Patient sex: F
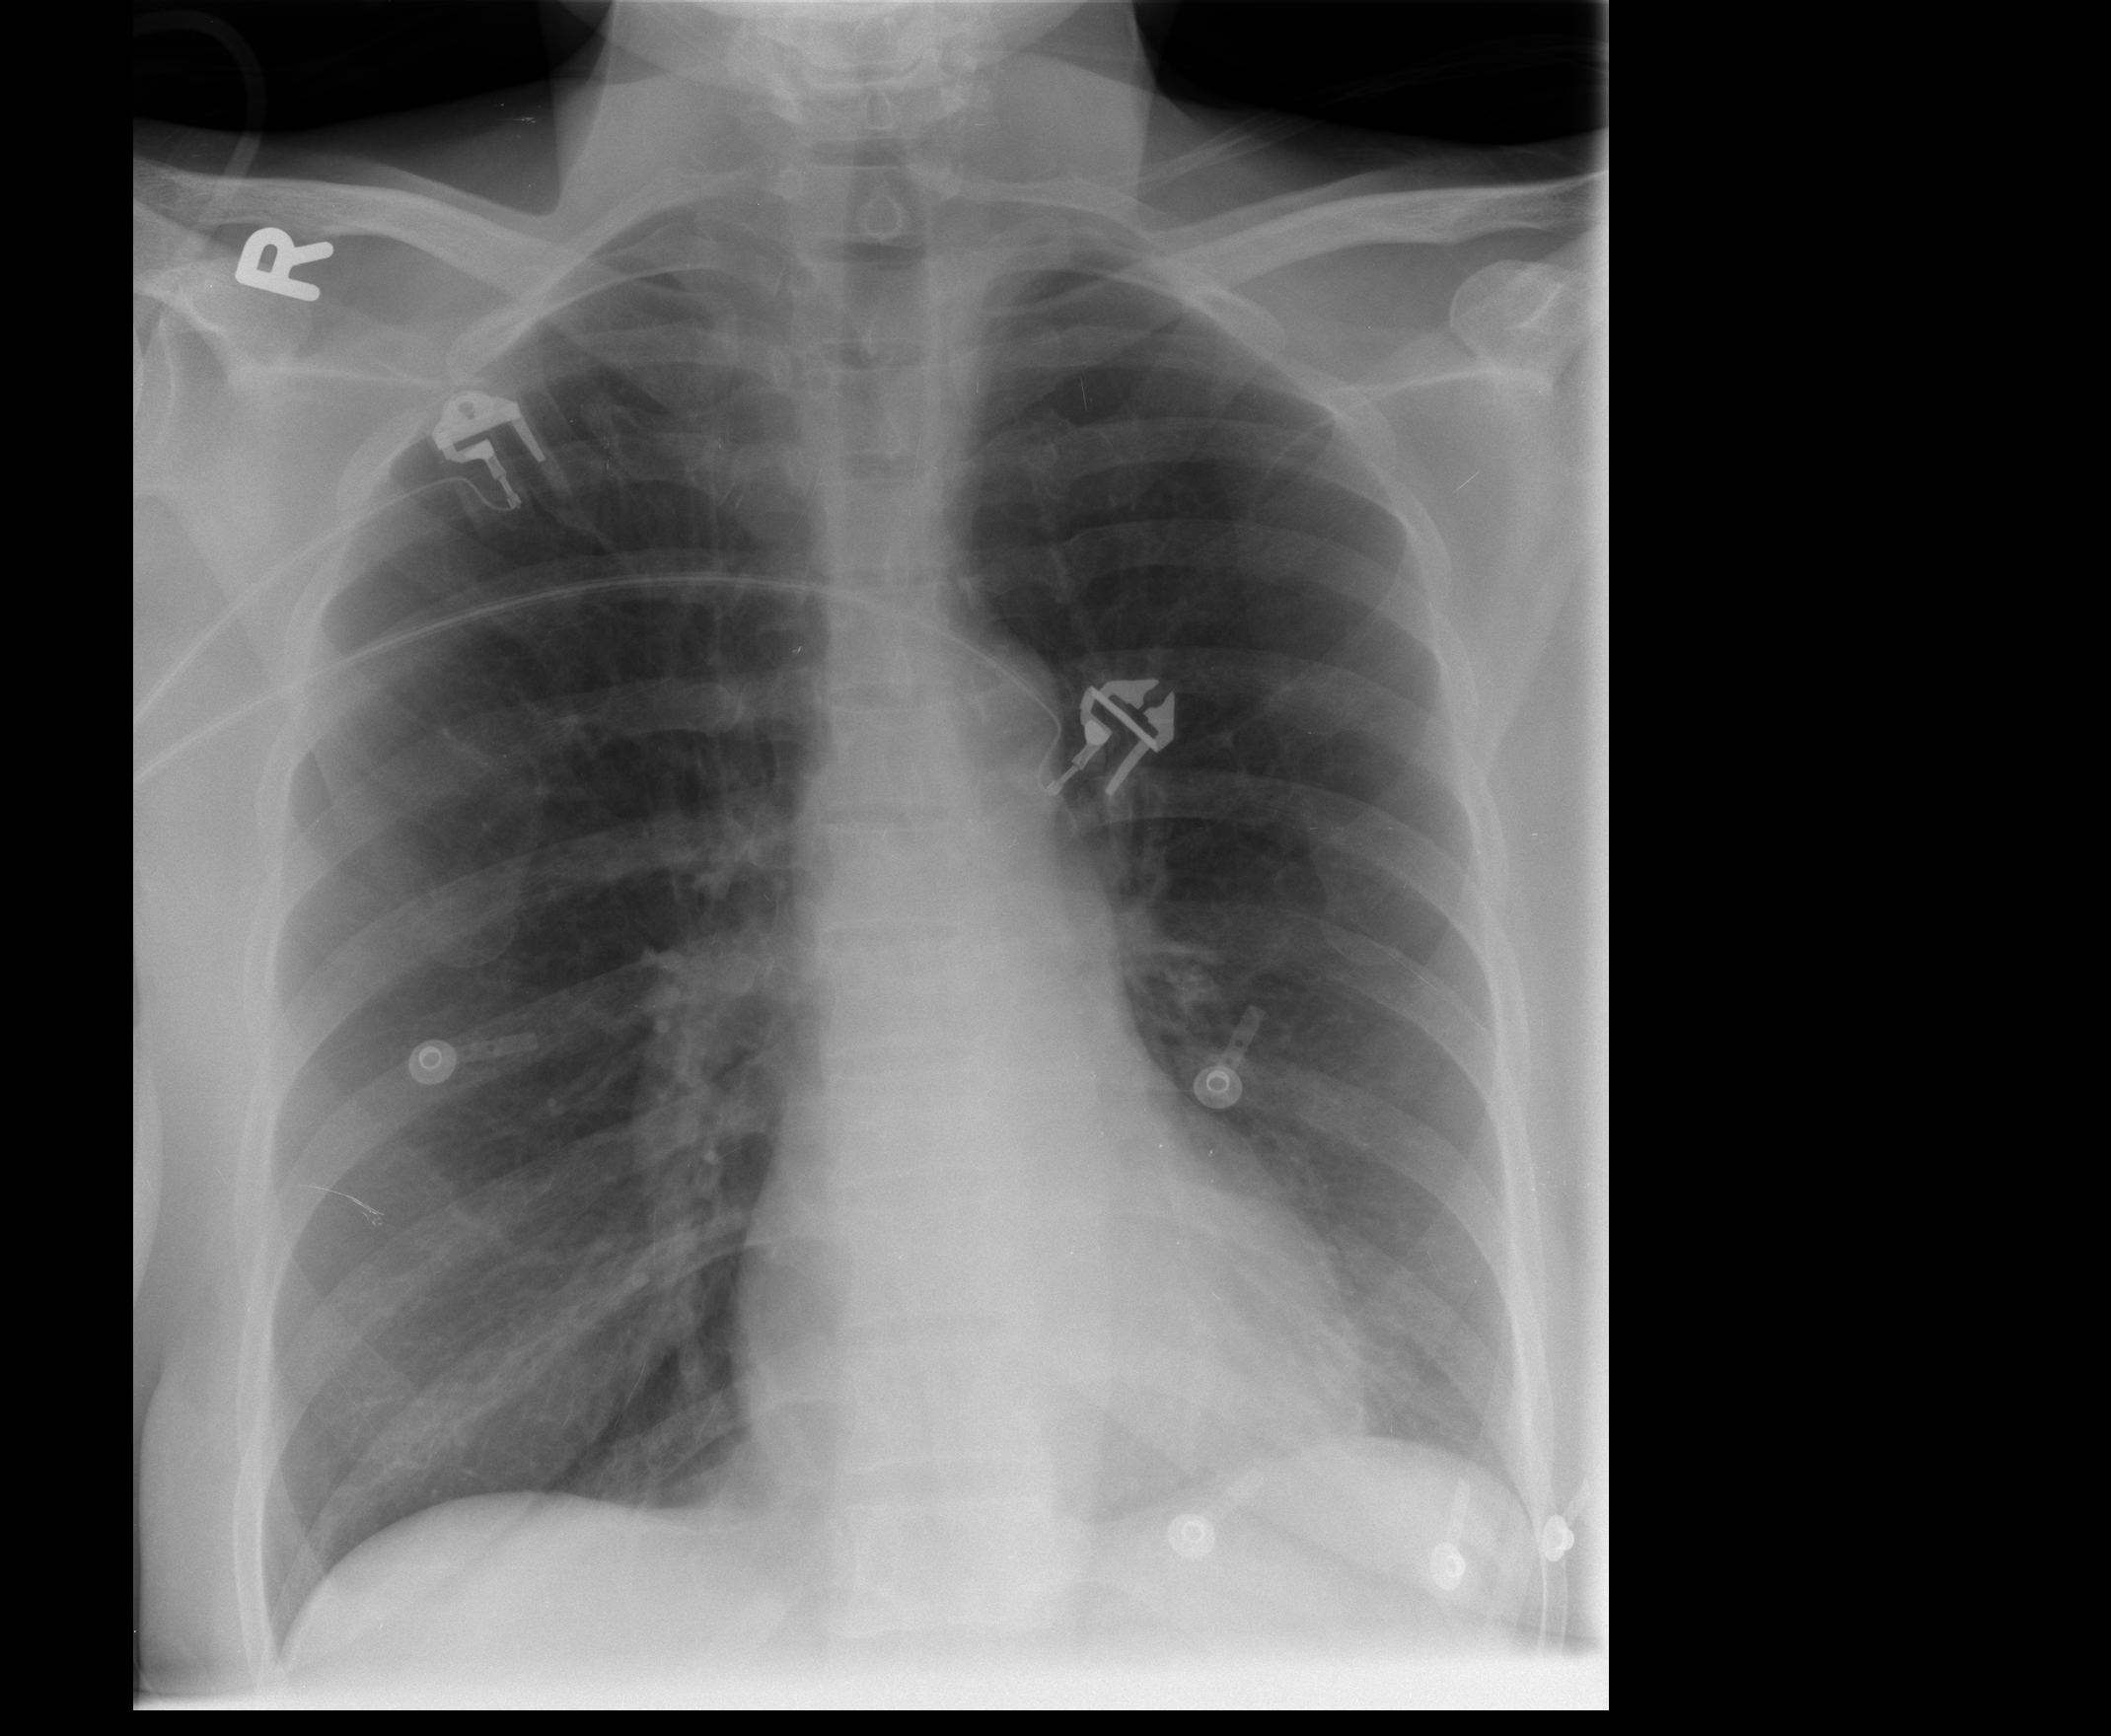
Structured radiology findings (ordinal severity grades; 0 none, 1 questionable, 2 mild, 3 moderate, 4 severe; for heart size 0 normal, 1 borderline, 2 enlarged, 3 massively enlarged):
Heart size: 0
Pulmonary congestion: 0
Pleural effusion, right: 0
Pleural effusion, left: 0
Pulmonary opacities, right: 0
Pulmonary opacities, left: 0
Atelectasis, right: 2
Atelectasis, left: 0